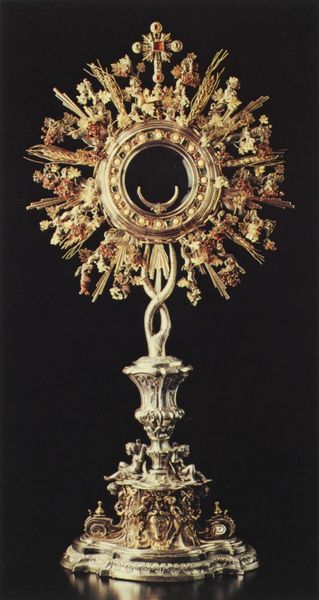
Titel: Monstranz
Institution: Monza, Museo del Duomo
Schlagwörter: baum, menschen, schmuck, blüten, rot, ornament, barock, mensch, silber, sockel, steine, kirche, figur, gold, edelsteine, kreis, rund, engel, skulptur, ähre, figuren, metall, edel, mond, messing, fuss, kreuz, stern, strahlen, altar, monstranz, edelstein, ehre, hörner, ähren, teuer, putten, metal, rubin, ups, juwelen, jewelry